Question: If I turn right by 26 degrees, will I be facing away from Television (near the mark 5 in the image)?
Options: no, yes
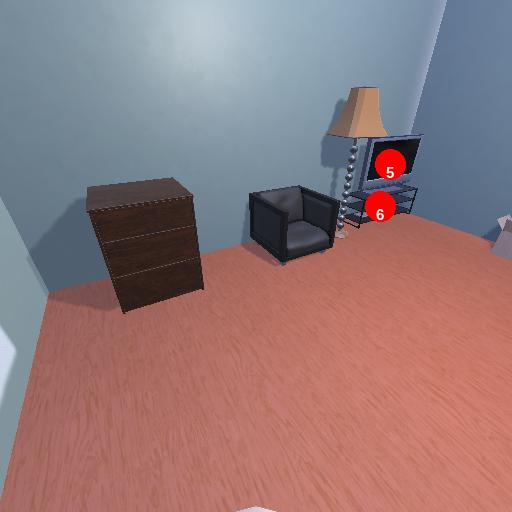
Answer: no